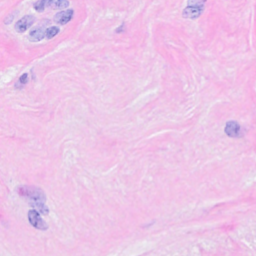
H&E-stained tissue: Breast